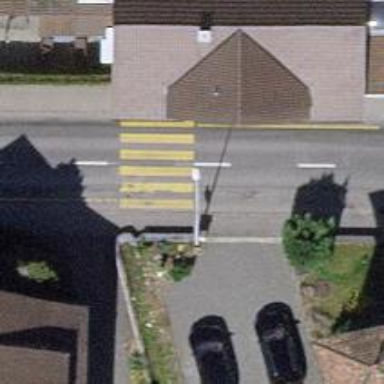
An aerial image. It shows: Uncontrolled zebra crossing with zebra markings.